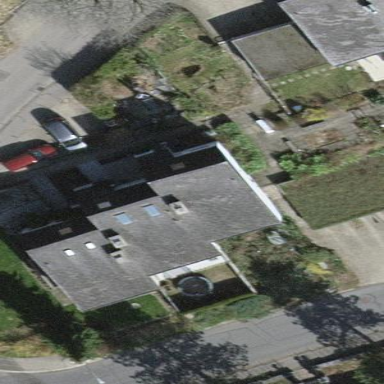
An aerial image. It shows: Terrace building.